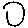
Label: circle